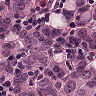
Metastatic tissue present: yes